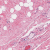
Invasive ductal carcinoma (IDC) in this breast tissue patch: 0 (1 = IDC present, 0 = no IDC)